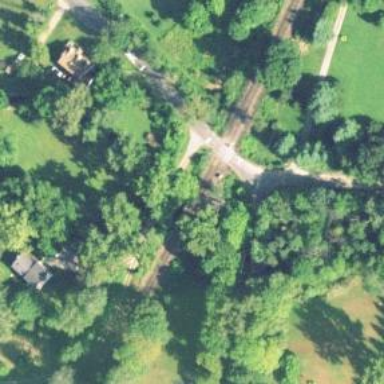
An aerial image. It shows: Railway level crossing.